Question: I want to create a radial gradient stroke around a circle,something similar to

<URL> is what I've tried so far,
'''
var canvas = document.getElementById("analog-stopwatch");
var context = canvas.getContext('2d');
var cx=200, cy=200, radius=100;
context.beginPath();
context.arc(cx, cy, radius, 0, 2 * Math.PI, false);
// I want the ring width to be 20
var radialGradient = context.createRadialGradient(cx, cy, radius, cx, cy, radius+20);
radialGradient.addColorStop(0, "black");
radialGradient.addColorStop(1, "blue");
//context.lineWidth = 20;
context.strokeStyle = radialGradient;
context.stroke();
'''
One way I could think of is creating a circle with radial gradient & clipping it with a concurrent circle of lesser radius, but is there any simpler way to achieve the same ?
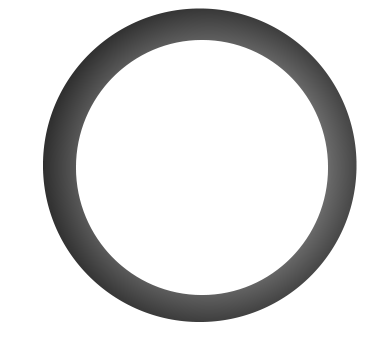
Answer: There is a simpler way: draw the outer circle in one direction (ex:clockwise), then draw the inner circle with the other : it will be subtracted from the first path.
Then fill the resulting path :

fiddle :
<URL>
'''
var canvas = document.getElementById("analog-stopwatch");
var context = canvas.getContext('2d');
var cx=200, cy=200, radius=100;
context.beginPath();
// !!!!
context.arc(cx, cy, radius+30, 0, 2 * Math.PI, false); // !!!
context.arc(cx, cy, radius, 0, 2 * Math.PI, true); // !!!
// !!!!
var radialGradient = context.createRadialGradient(cx, cy, radius, cx, cy, radius+20);
radialGradient.addColorStop(0, "black");
radialGradient.addColorStop(1, "blue");
context.fillStyle = radialGradient;
context.fill();
context.closePath();
'''